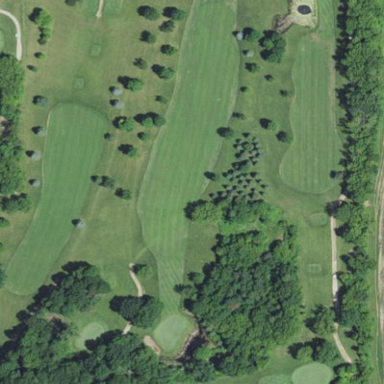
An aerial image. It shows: Grass pitch designated for golf sport. It resembles golf fairway.